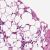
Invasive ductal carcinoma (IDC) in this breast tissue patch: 0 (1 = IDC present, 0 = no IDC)